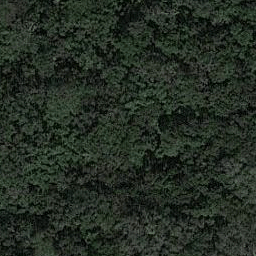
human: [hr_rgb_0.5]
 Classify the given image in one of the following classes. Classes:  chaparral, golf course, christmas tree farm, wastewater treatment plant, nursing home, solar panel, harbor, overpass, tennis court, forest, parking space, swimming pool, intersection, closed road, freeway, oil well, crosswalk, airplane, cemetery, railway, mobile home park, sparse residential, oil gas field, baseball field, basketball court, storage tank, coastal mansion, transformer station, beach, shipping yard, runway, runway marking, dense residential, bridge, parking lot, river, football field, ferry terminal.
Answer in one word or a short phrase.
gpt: forest